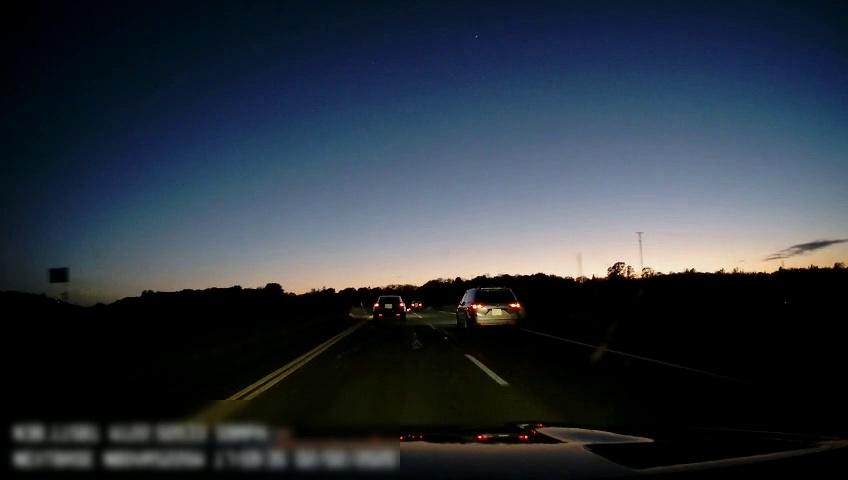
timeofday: Dusk/Dawn/Twilight
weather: Sunny
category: Drivable Space
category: Vehicles | SUV
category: Vehicles | Car
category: Vehicles | Car
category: Lanes | Current Lane
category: Lanes | Current Lane
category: Lanes | Alternate Lane